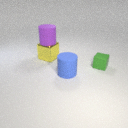
large blue rubber cylinder to the left of small green rubber cube